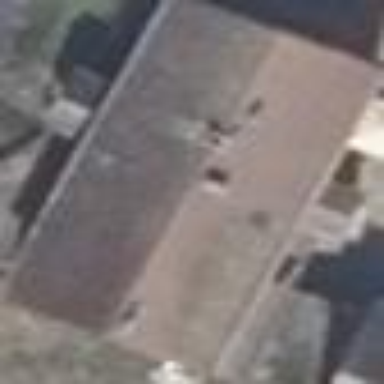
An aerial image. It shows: Farm building with gabled roof.